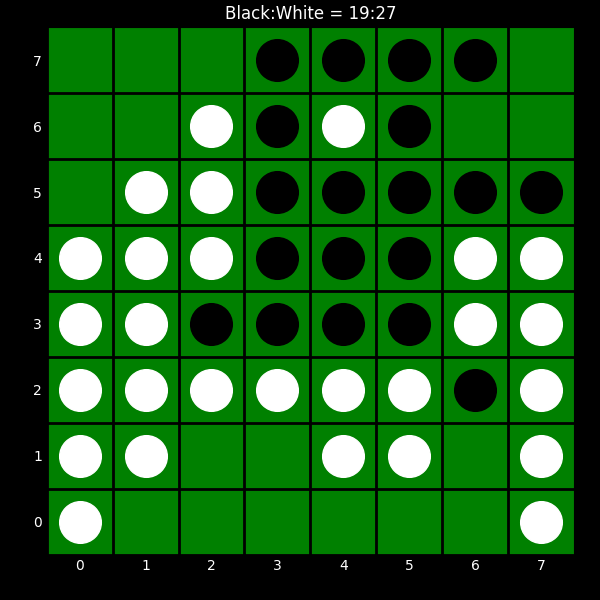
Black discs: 19
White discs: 27